Question: I am trying to accomplish something a bit backwards from everyone else. Given an array of sensor data, I wish to print a graph plot of it. My test bench uses a stepper motor to move the input shaft of a sensor, stop, get ADC value of sensor's voltage, repeat.
My current version 0.9 bench does not have a graphical output. The proper end solution will. Currently, I have 35 data points, and I'm looking to get 90 to 100. The results are simply stored in an array. The index is linear, so it's not a complicated plot, but I'm having problems conceptualizing the plot from bottom-left to top-right to display to the operator. I figure on the TFT screen, I can literally translate an origin and then draw lines from point to point...
Worse, I want to also print out this to a thermal printer, so I'll need to translate this into a sub-384 pixel wide graph. I'm not too worried about the <URL>, but how to convert the array to an image.
It gets better: I'm doing this on an Arduino Mega, so the libraries aren't very robust. At least it has a lot of RAM for the code. :/
Here's an example of when I take my data from the Arduino test and feed it into Excel. I'm not looking for color, but I'd like the graph to appear and this setup not be connected to a computer. Or the network. <URL>.

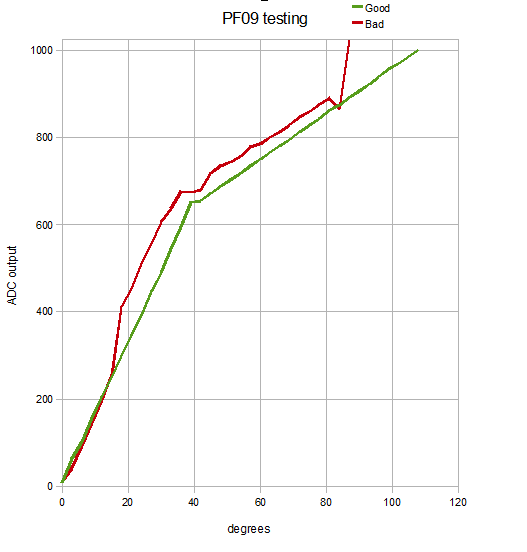
Answer: The algorithm for this took three main stages:
1) Translate the Y from top left to bottom left.
2) Break up the X into word:bit values.
3) Use Bresenham's algorithm to draw lines between the points. And then figure out how to <URL>.
For <URL> to pull this off, 32k of RAM, 80 MHz cpu, & twice the I/O!
The way I figured out this was to base my logic on <URL>'.
It all boiled down to the code in this function I wrote:
'''
// *bitmap is global or class member pointer to byte array of size 384/8*384
// bytesPerRow is 384/8
void setXY(int x, int y) {
// integer divide by 8 (/8) because array size is byte or char
int xByte = x/8;
// modulus 8 (%8) to get the bit to set
uint8_t shifty = x%8;
// right shift because we start from the LEFT
int xVal = 0x80 >> shifty;
// inverts Y from bottom to start of array
int yRow = yMax - y;
// Get the actual byte in the array to manipulate
int offset = yRow*bytesPerRow + xByte;
// Use logical OR in case there is other data in the bitmap,
// such as a frame or a grid
*(bitmap+offset)|=xVal;
}
'''
The big point is to remember with an array, we are starting at the top left of the bitmap, going right across the row, then down one Y row and repeating. The 'gotchya's' are in translating the X into the word:bit combo. You've got to shift from the left (sort-of like translating the Y backwards). Another gotchya is one-off error in bookkeeping for the Y.
I put all of this in a class, which helped prevent me from making one big function to do it all and through better design made the implementation easier than I thought it would be.
Pic of the printout:

<URL>.